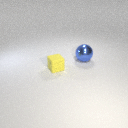
small yellow rubber cube in front of large blue metal sphere